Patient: sex F, age 39
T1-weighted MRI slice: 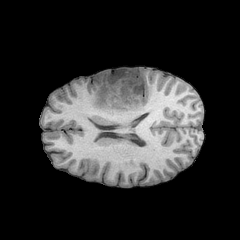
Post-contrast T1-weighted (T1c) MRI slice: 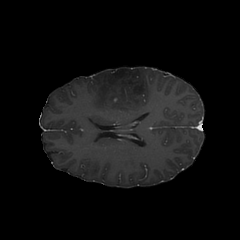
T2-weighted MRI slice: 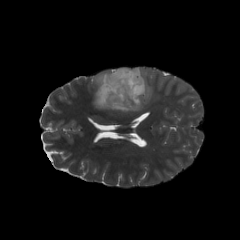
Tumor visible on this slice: yes
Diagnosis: Astrocytoma, IDH-mutant
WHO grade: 2